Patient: sex F, age 46
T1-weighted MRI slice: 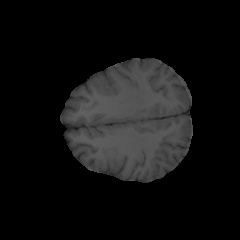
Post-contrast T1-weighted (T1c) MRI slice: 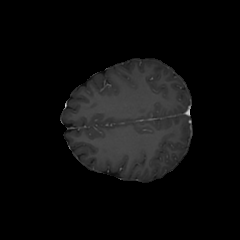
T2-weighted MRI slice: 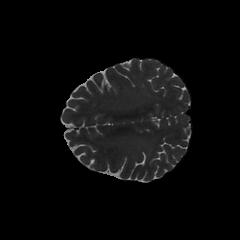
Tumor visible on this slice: no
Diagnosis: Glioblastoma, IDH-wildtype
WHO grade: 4